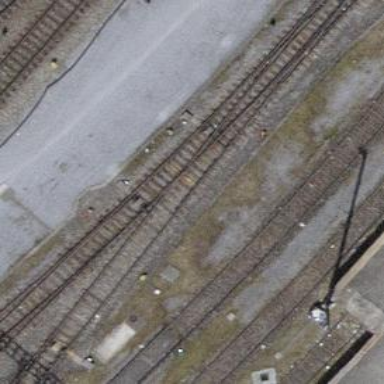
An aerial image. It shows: Railway switch.